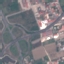
Land use / land cover class: Highway